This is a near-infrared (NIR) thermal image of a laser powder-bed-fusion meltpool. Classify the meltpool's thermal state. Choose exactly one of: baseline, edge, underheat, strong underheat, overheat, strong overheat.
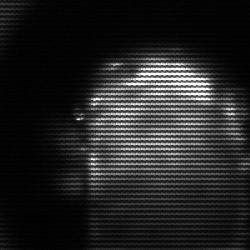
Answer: baseline